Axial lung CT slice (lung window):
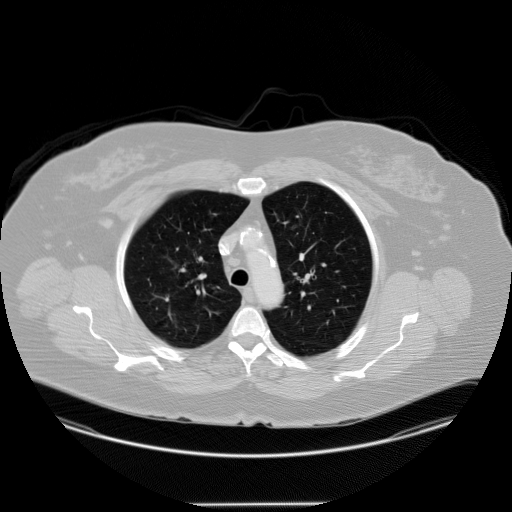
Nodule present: no